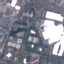
Land use / land cover: Industrial